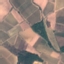
Label: PermanentCrop